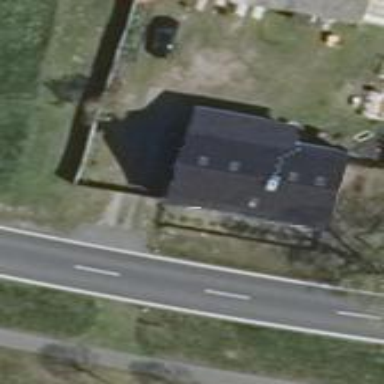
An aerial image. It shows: Residential building with gabled roof oriented along the structure. The roof is black in color.